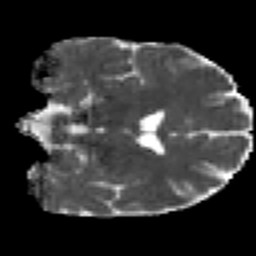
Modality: MD
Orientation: coronal
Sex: male
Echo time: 0.114 s